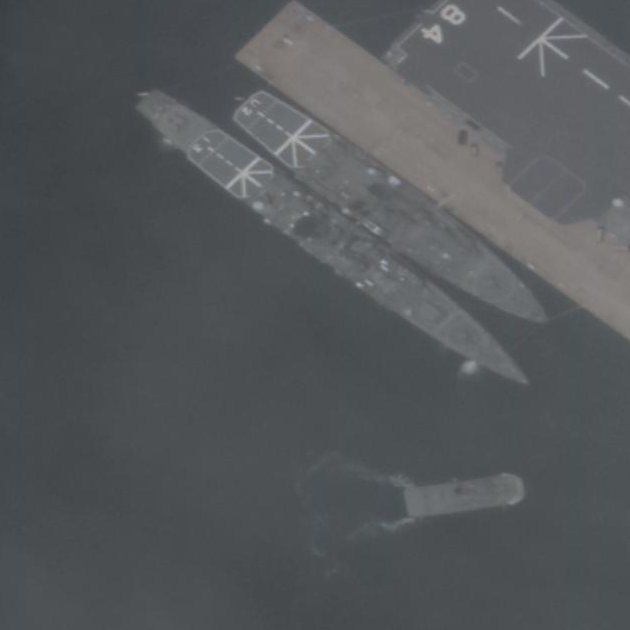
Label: cruiser